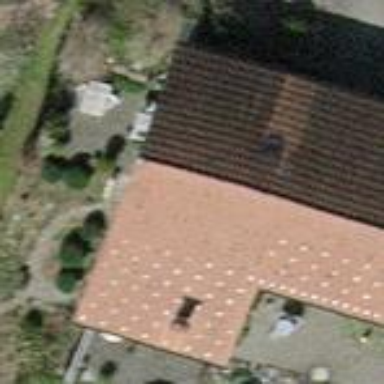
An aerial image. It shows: Terrace building.